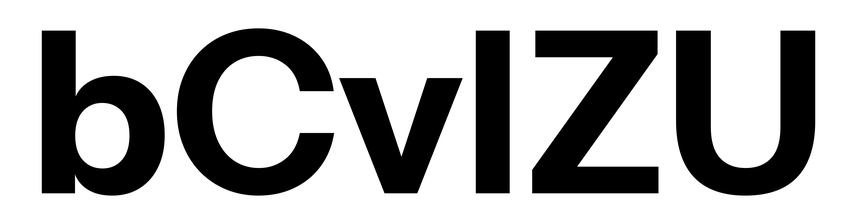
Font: InstrumentSans_Bold